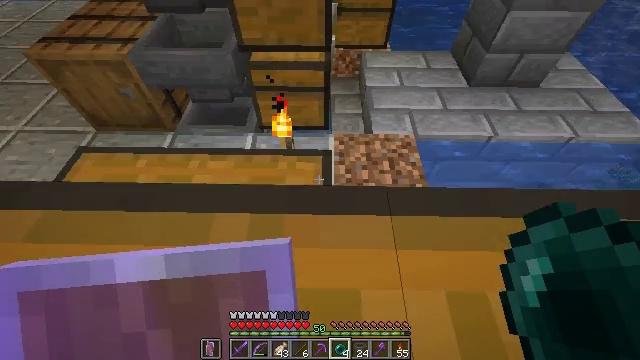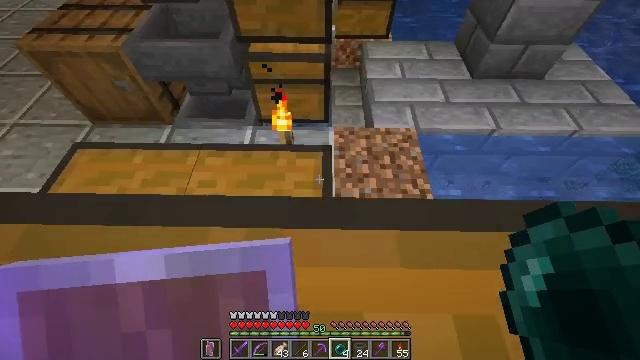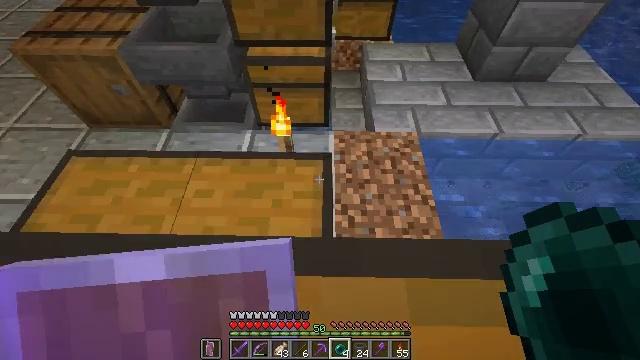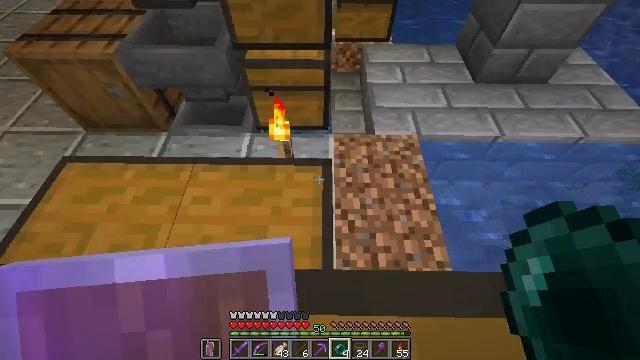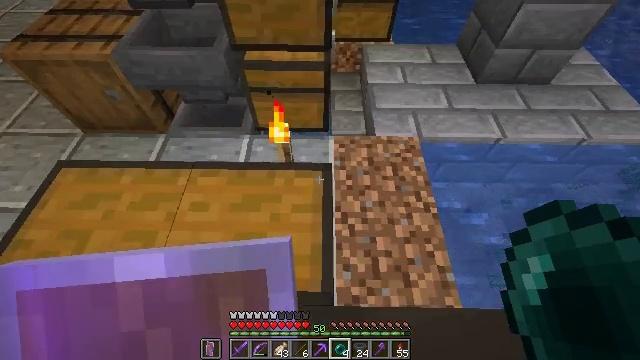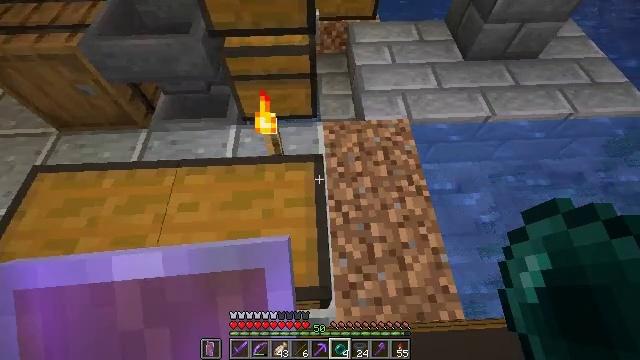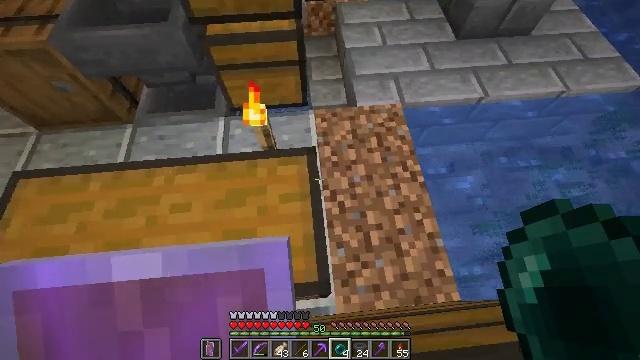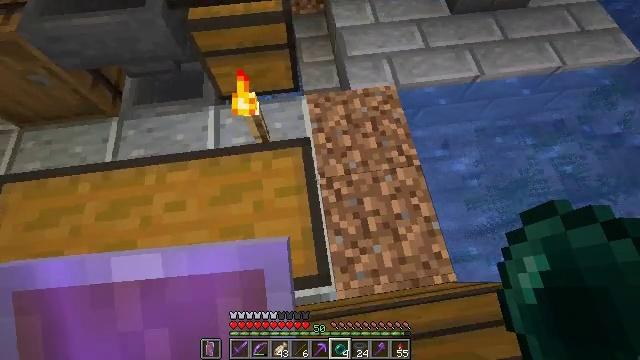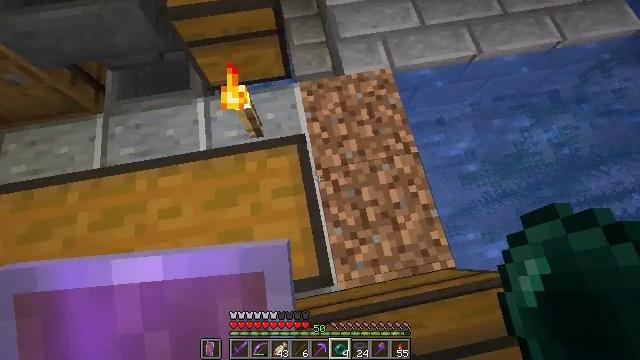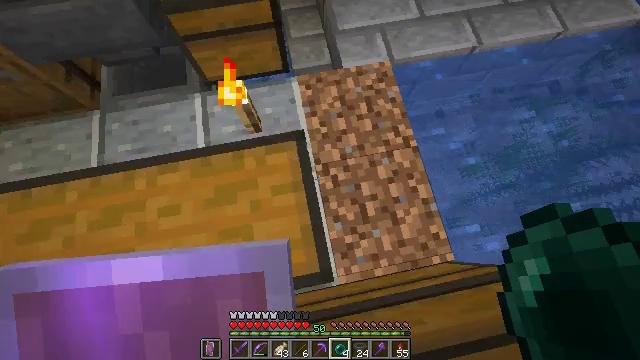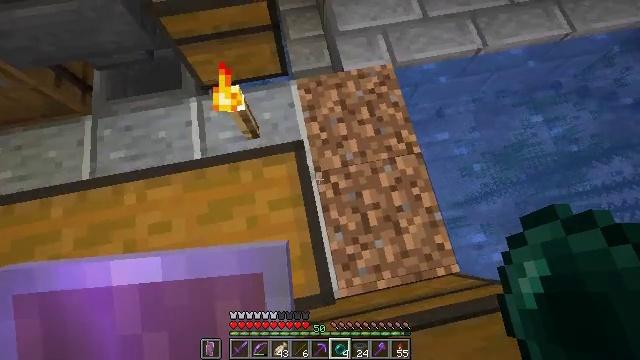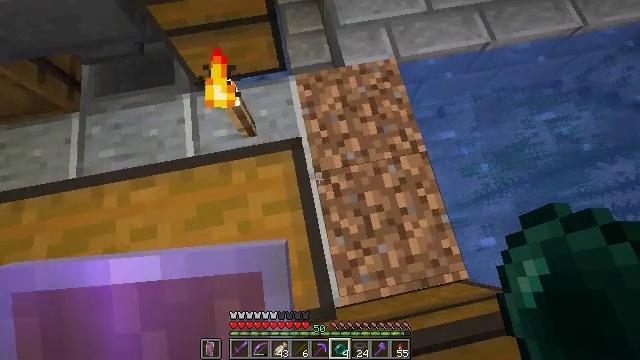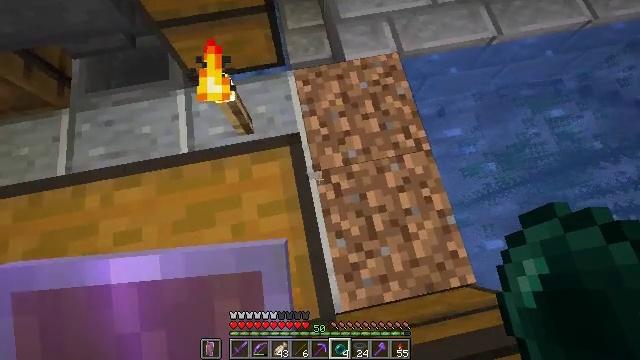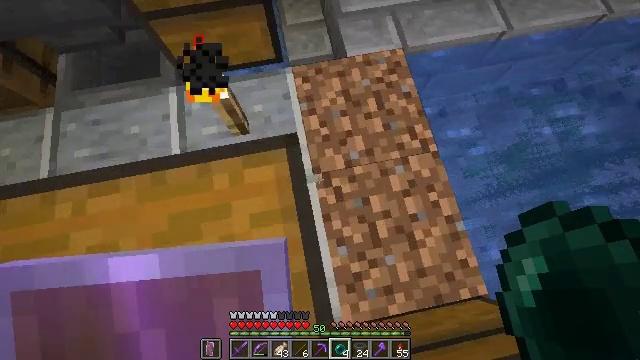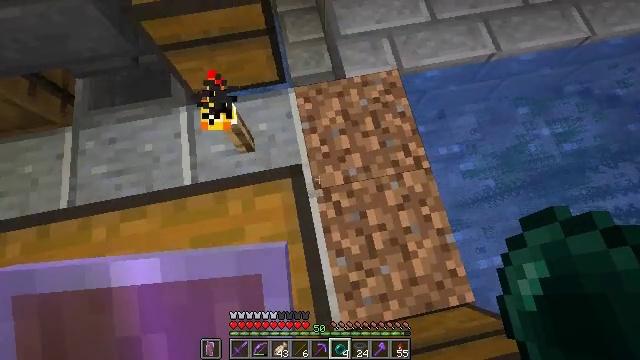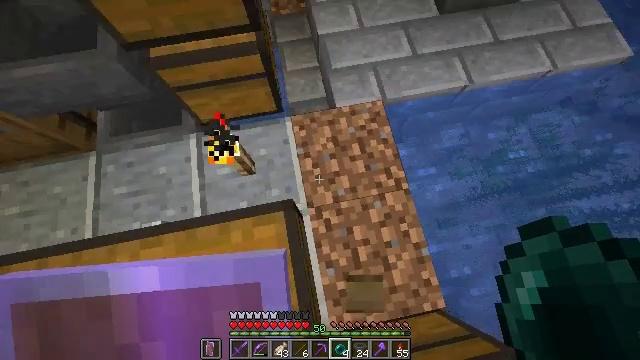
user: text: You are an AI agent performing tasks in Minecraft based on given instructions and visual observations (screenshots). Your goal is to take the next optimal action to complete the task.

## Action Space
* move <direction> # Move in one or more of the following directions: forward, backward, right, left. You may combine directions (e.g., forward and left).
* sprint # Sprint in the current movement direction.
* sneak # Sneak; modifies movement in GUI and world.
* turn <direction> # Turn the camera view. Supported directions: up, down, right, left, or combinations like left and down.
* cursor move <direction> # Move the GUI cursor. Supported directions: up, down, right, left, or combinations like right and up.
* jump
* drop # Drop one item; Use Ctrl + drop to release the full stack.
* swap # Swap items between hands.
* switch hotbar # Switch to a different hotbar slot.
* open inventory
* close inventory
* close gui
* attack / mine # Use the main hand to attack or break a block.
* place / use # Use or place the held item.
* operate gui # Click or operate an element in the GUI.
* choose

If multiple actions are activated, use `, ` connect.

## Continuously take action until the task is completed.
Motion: motion action
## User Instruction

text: Reclaim the chest into your inventory.
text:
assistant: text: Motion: move forward, sprint, turn down
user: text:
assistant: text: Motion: move forward, sprint
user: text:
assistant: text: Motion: move forward, sprint
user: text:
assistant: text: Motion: move forward, sprint
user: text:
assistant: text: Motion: move forward, sprint, turn right and down
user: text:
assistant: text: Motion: move forward, sprint, turn right and down
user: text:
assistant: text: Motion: move forward, sprint, turn right and down
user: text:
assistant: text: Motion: move forward, sprint, turn right and down
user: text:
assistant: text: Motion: move forward, sprint, turn down
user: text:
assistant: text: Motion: move forward, sprint
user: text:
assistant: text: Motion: move forward, sprint
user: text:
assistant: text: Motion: move forward, sprint
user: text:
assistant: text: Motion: move forward, sprint
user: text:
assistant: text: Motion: move forward, sprint
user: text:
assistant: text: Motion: move forward and move right, sprint
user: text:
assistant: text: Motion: move right, sprint
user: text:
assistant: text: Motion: move right, turn left and up
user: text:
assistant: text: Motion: move right, turn left and up
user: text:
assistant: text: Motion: move right, turn left and up
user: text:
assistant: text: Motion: move right, turn left and up
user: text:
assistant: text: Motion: move right, turn left and up
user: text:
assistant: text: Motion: move right, turn left and up
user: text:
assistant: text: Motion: move right, turn left and up
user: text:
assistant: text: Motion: turn left and up
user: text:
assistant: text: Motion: turn left and up
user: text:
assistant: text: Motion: turn left and up
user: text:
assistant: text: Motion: turn left
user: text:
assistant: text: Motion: no_op
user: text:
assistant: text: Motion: no_op
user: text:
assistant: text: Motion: no_op